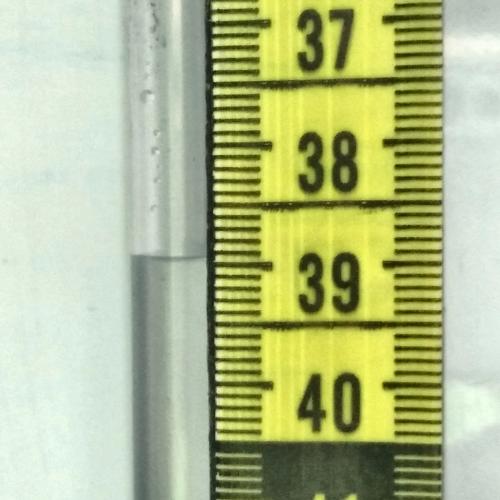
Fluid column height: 38.9 cm